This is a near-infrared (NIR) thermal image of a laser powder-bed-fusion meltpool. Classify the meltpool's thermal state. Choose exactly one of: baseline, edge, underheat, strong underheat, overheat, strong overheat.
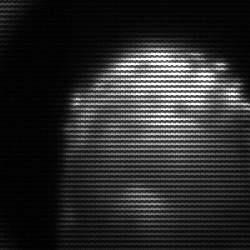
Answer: edge